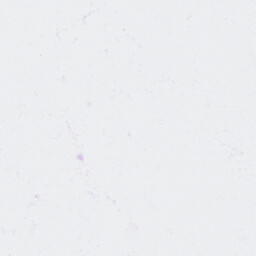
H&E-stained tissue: Ovarian